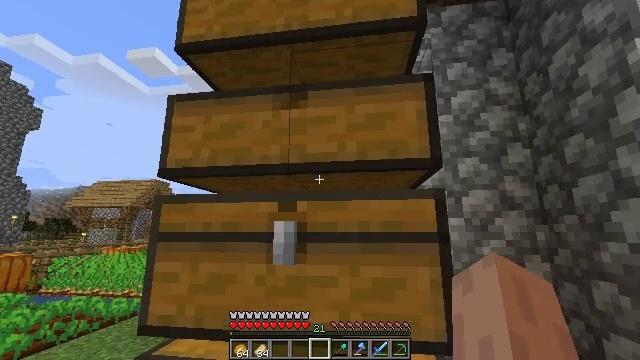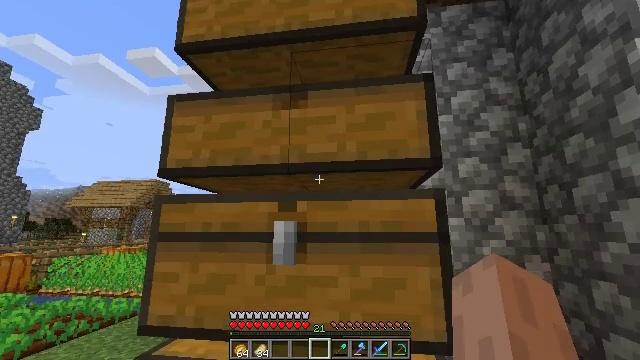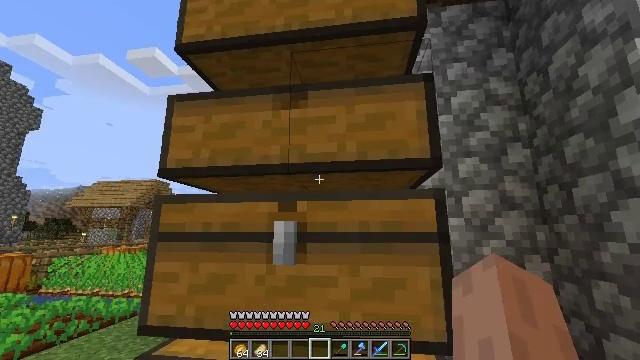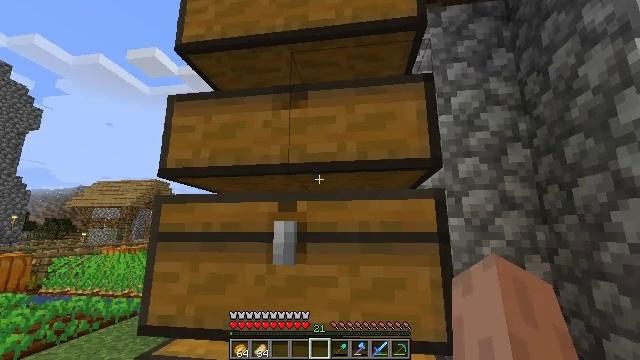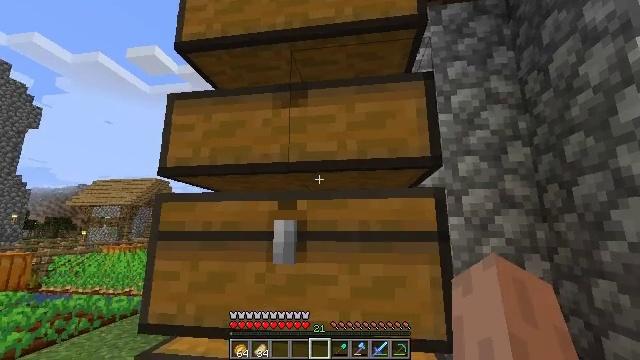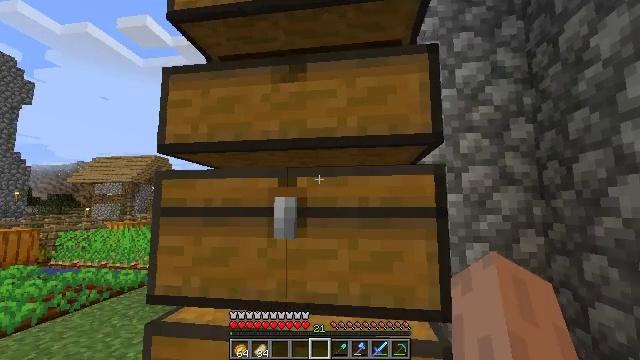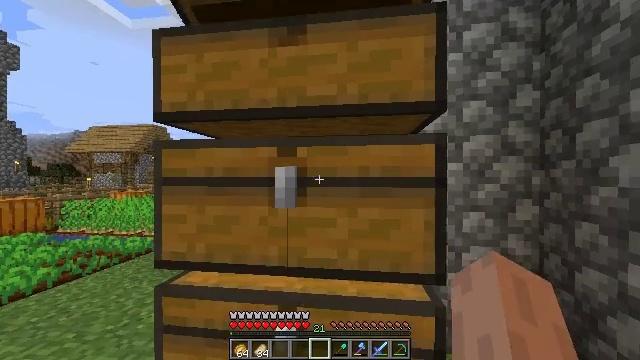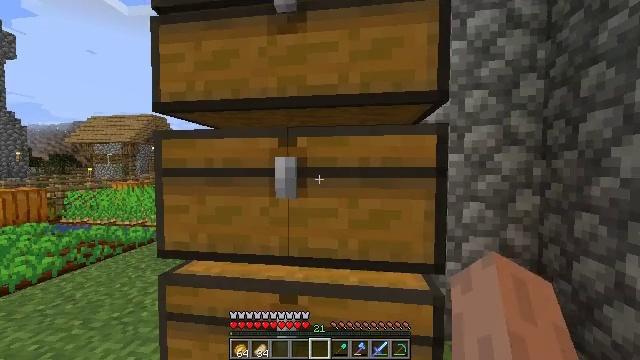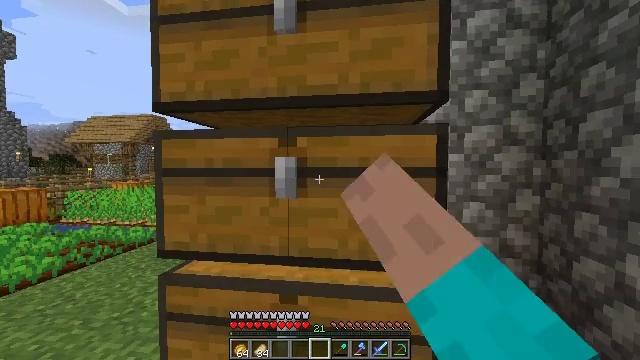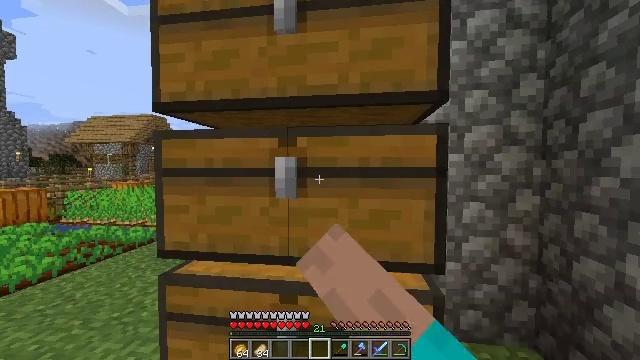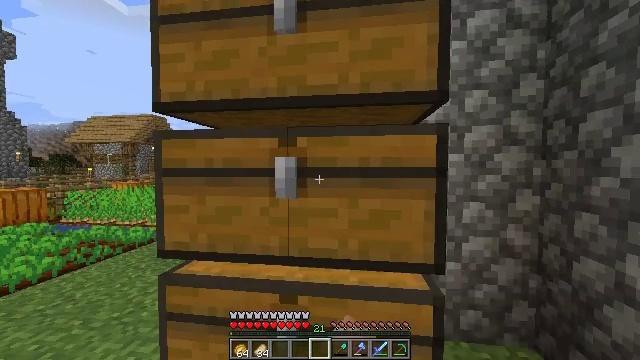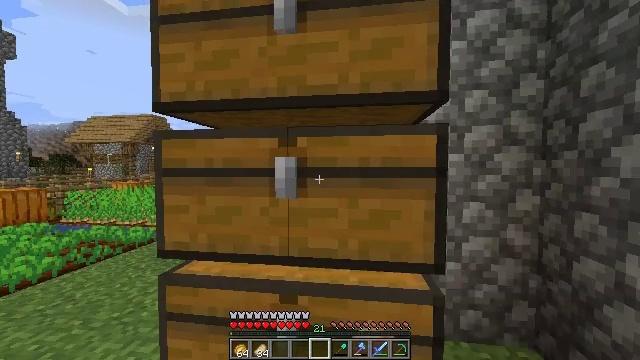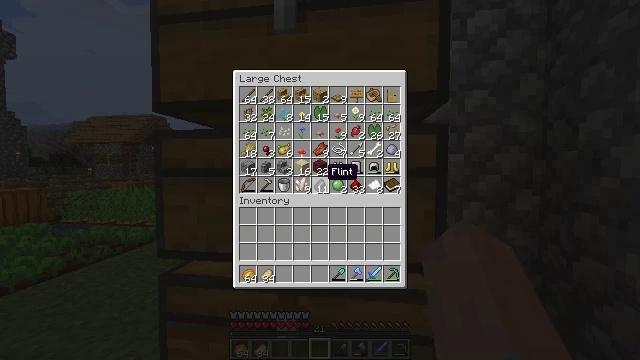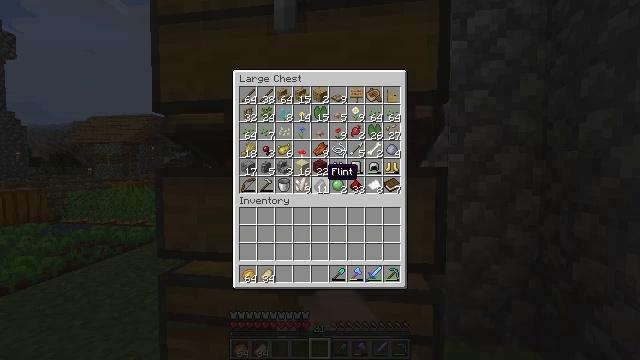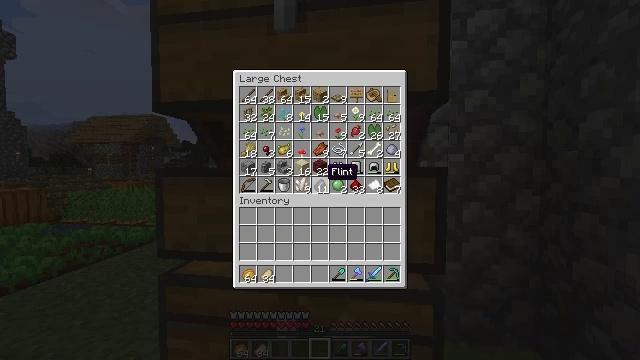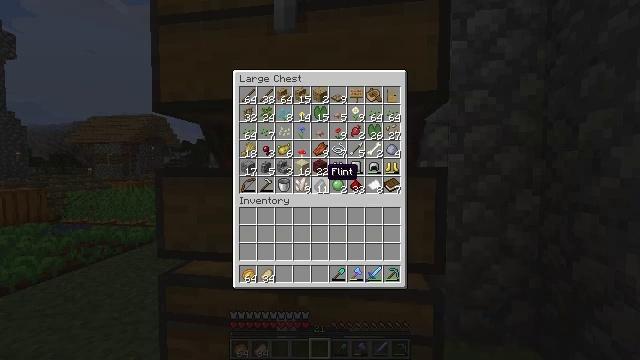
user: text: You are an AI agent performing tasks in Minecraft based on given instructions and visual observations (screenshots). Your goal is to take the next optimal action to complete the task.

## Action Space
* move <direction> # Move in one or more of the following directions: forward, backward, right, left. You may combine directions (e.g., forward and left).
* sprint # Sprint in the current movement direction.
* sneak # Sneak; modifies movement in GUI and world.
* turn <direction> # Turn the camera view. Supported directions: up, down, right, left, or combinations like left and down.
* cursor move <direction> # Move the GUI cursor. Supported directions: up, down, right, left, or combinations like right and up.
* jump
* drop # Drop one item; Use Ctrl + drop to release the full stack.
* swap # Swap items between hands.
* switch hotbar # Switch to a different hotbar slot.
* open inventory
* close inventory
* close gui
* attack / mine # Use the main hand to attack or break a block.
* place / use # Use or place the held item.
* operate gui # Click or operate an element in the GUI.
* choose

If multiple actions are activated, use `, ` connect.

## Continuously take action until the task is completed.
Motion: motion action
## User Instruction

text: Break the chest to retrieve items inside.
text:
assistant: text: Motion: no_op
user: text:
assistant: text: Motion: no_op
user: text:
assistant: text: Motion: no_op
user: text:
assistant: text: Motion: no_op
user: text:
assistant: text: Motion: turn down
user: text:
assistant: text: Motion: turn down
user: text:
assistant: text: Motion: turn down, use / place
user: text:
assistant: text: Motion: use / place
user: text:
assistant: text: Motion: use / place
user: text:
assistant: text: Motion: use / place
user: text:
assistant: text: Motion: use / place
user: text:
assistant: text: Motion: open gui
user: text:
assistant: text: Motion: no_op
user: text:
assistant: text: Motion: no_op
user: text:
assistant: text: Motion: no_op
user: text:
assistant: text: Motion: no_op
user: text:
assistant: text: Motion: no_op
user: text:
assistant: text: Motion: no_op
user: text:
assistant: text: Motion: no_op
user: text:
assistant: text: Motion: no_op
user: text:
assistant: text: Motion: no_op
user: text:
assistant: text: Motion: close gui
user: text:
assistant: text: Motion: no_op
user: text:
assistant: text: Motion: turn down
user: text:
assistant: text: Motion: turn left and down
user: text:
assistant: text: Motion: turn down
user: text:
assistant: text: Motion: turn down, use / place
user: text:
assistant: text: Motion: use / place
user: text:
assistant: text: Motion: use / place
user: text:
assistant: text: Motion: use / place